Interaction volume radius: 5 \u00c5
Interaction volume height: 35 \u00c5
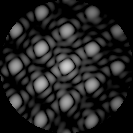
Disorder parameter: 0.07652